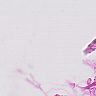
Metastatic tissue present: no